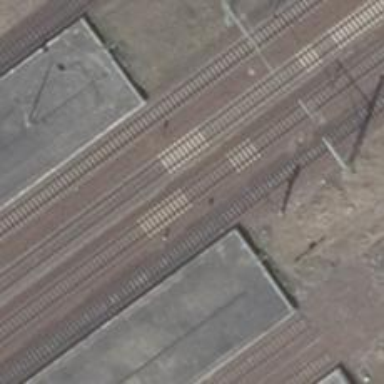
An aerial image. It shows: Solitary milestone along the railway.